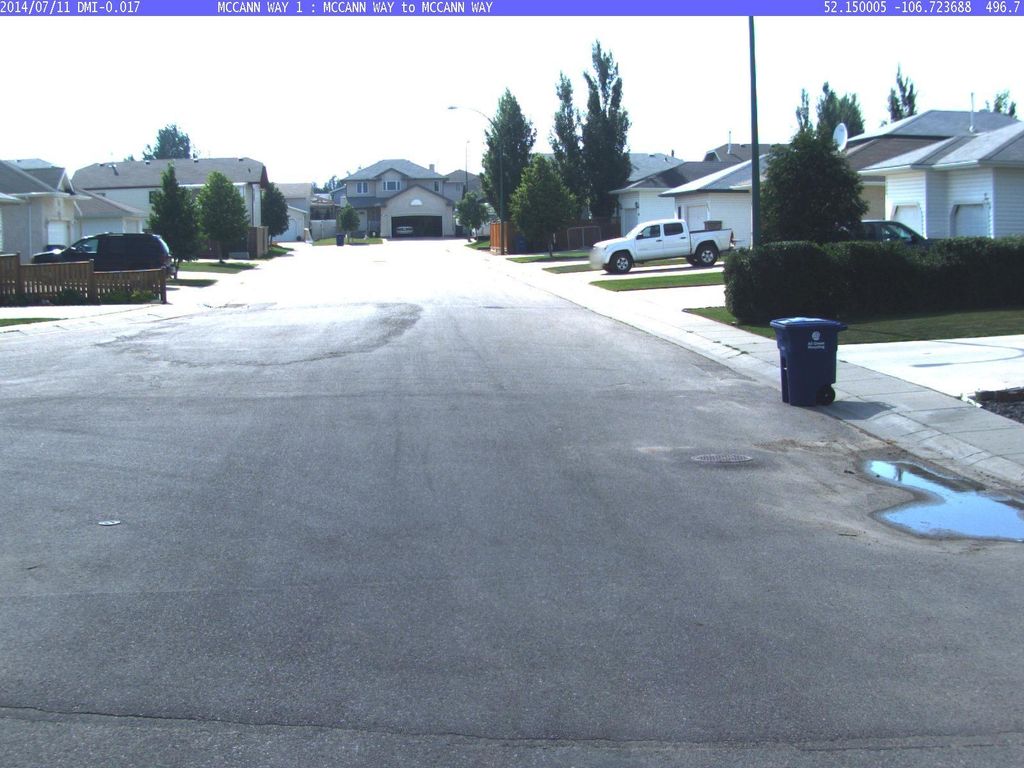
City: saskatoon